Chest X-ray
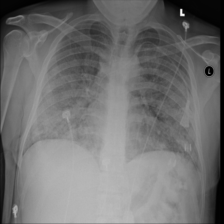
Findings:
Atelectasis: negative
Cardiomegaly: negative
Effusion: negative
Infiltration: negative
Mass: negative
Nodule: negative
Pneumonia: negative
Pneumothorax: negative
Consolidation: negative
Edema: negative
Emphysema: negative
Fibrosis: negative
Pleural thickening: negative
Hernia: negative